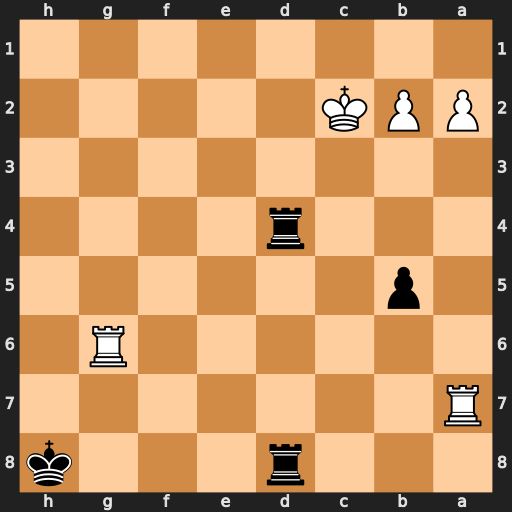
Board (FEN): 3r3k/R7/6R1/1p6/3r4/8/PPK5/8
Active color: b
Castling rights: -
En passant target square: -
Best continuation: Rc4+ Kb1 Rd1#